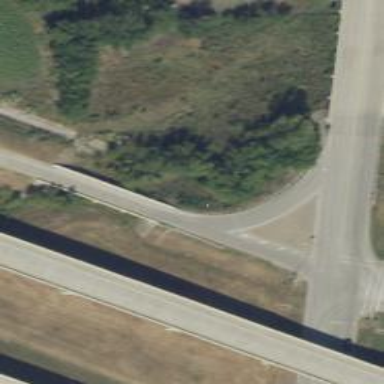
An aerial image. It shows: Secondary link road with asphalt surface.